Brain MRI, t1w sequence, axial 2D slice.
Patient: age 43, sex M, weight 95 kg, height 1.95 m
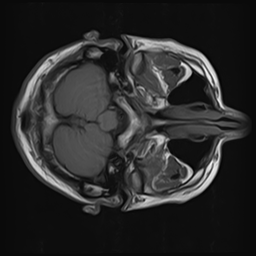